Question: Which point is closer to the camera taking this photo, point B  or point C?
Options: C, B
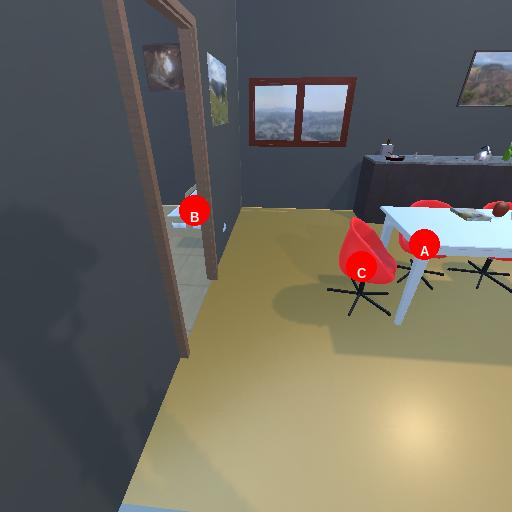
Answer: C